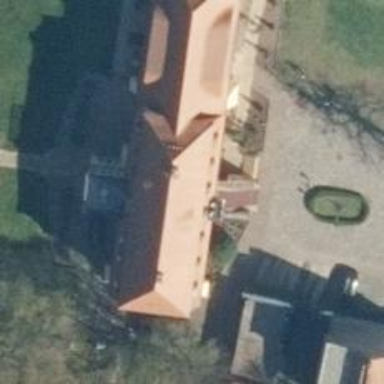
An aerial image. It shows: Restaurant.